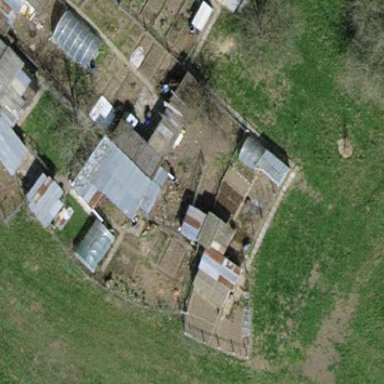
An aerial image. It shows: Area designated for allotments.